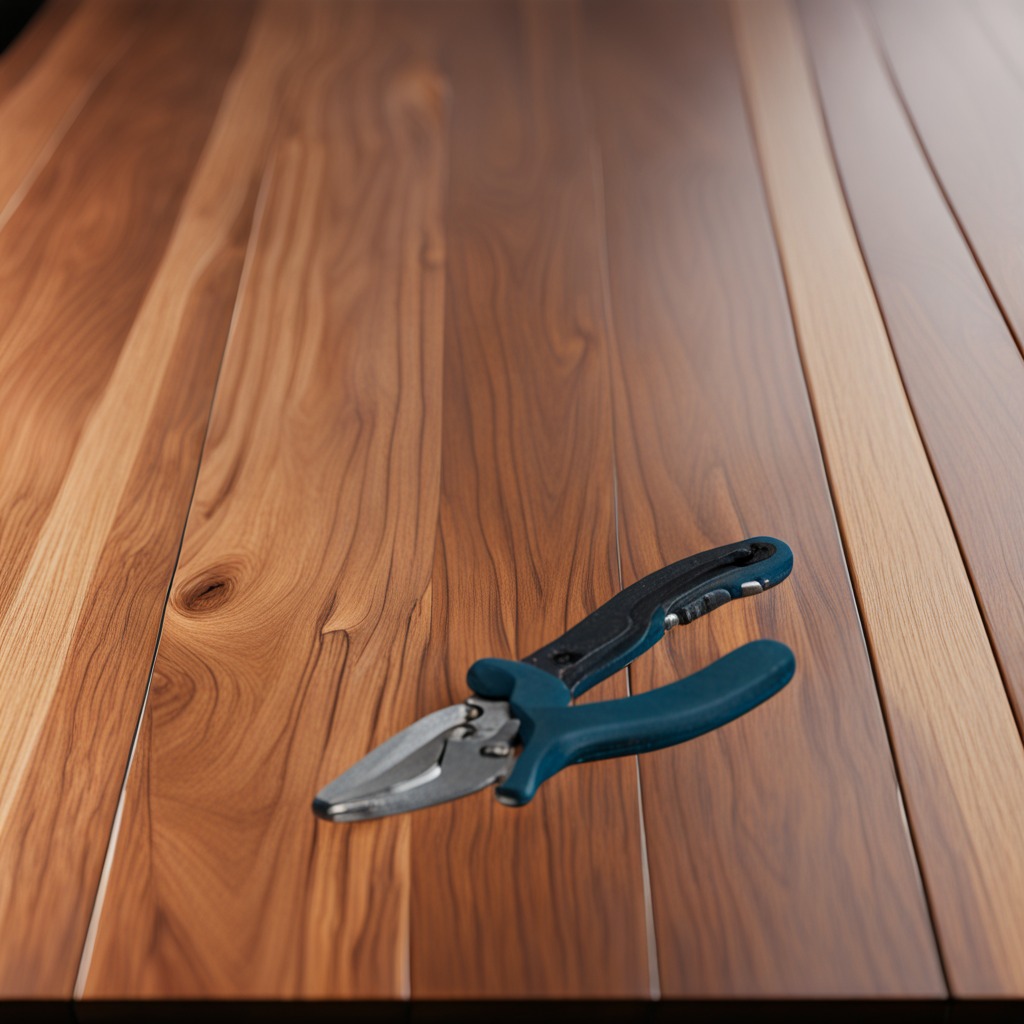
A plier is lying on the wooden table in a carpentry studio.